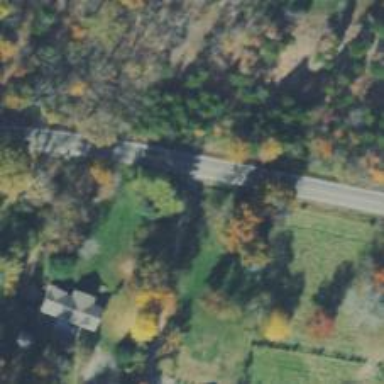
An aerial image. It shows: Driveway leading to service road.